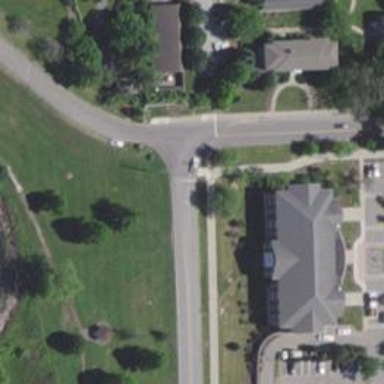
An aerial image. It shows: Road with stop sign.